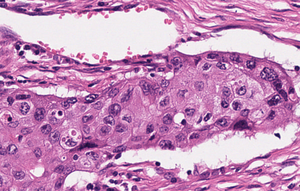
Tumor epithelial tissue: yes
Tumor-associated stroma tissue: yes
Normal tissue: no